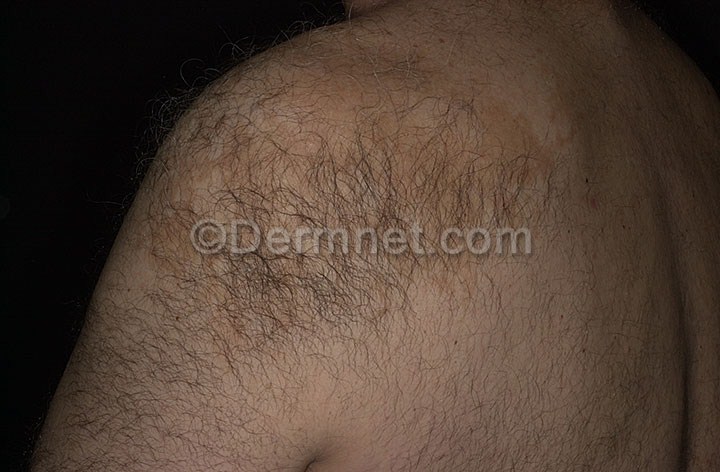
Disease: Melanoma Skin Cancer Nevi and Moles